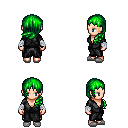
a pixel art fantasy rpg character, female body template, human, light skin, gray robe, gold greaves, green left-swept hairstyle, white cloth bandages, white slippers, four views (front, back, left, right), 2x2 character sprite sheet, small pixel art, hard edges, no anti-aliasing